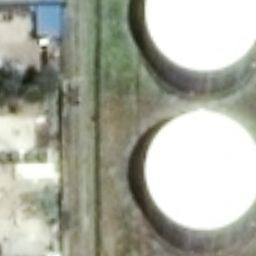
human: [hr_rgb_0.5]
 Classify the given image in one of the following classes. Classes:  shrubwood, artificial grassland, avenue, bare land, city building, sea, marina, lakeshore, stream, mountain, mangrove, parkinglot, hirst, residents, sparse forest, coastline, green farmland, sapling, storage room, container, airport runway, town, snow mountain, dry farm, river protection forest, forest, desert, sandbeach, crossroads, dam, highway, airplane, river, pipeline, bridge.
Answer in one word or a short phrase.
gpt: storage room